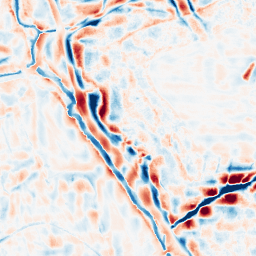
Category: wavelet
Decomposition family: wavelet_dwt
Decomposition parameters: wavelet: sym4
level: 4
Upsampling method: cubic_catmull_rom
Upsampling parameters: scale: 2
Upsampling scale: 2